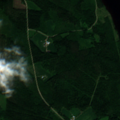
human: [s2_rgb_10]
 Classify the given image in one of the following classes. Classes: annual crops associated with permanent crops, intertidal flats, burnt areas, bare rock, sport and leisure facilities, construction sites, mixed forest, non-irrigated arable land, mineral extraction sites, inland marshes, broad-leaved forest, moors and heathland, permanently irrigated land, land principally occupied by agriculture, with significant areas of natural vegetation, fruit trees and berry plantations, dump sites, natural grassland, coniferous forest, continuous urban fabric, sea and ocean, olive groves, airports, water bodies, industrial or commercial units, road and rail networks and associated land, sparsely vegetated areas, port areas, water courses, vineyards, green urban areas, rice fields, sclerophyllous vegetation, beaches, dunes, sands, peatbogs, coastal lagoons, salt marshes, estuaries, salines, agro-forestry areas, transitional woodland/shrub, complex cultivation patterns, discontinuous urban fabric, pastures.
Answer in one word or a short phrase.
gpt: mixed forest, transitional woodland/shrub, water bodies